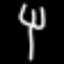
Label: fork